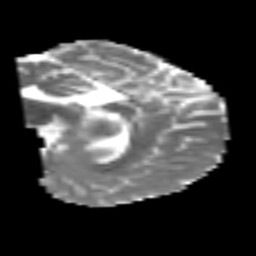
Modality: MD
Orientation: sagittal
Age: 25
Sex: male
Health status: healthy